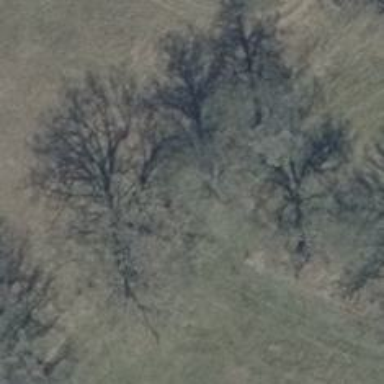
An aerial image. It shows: Row of trees in natural setting.